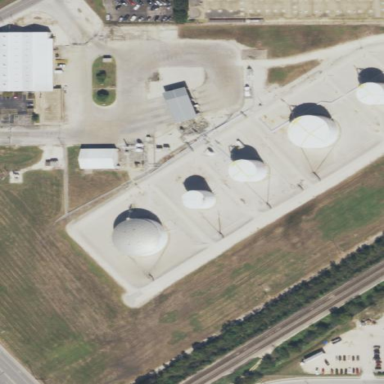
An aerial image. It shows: Industrial area designated as petroleum terminal.